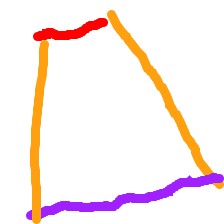
Shape: trapezoid